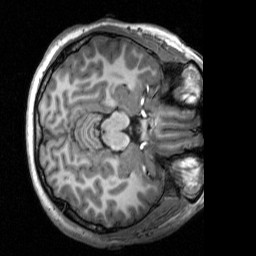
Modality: T1w
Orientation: axial
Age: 21
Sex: female
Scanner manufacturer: siemens
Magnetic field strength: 3 T
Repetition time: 2.53 s
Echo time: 0.00277 s